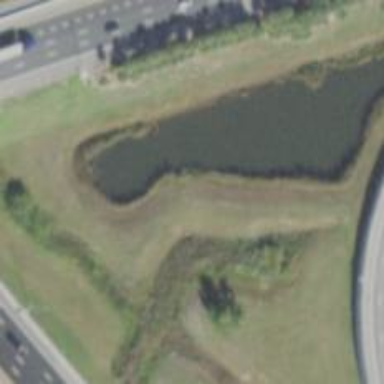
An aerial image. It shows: Peaceful pond surrounded by nature.